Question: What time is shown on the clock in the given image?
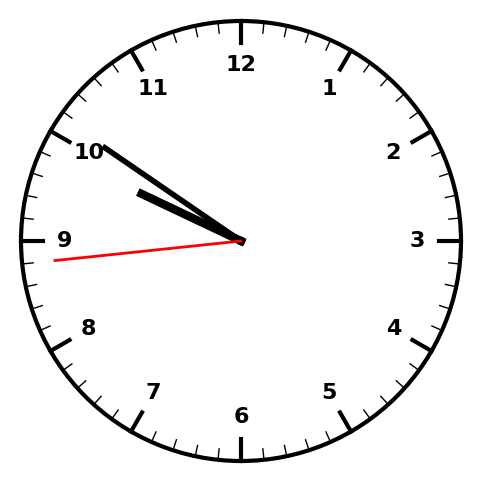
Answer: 09:50:44